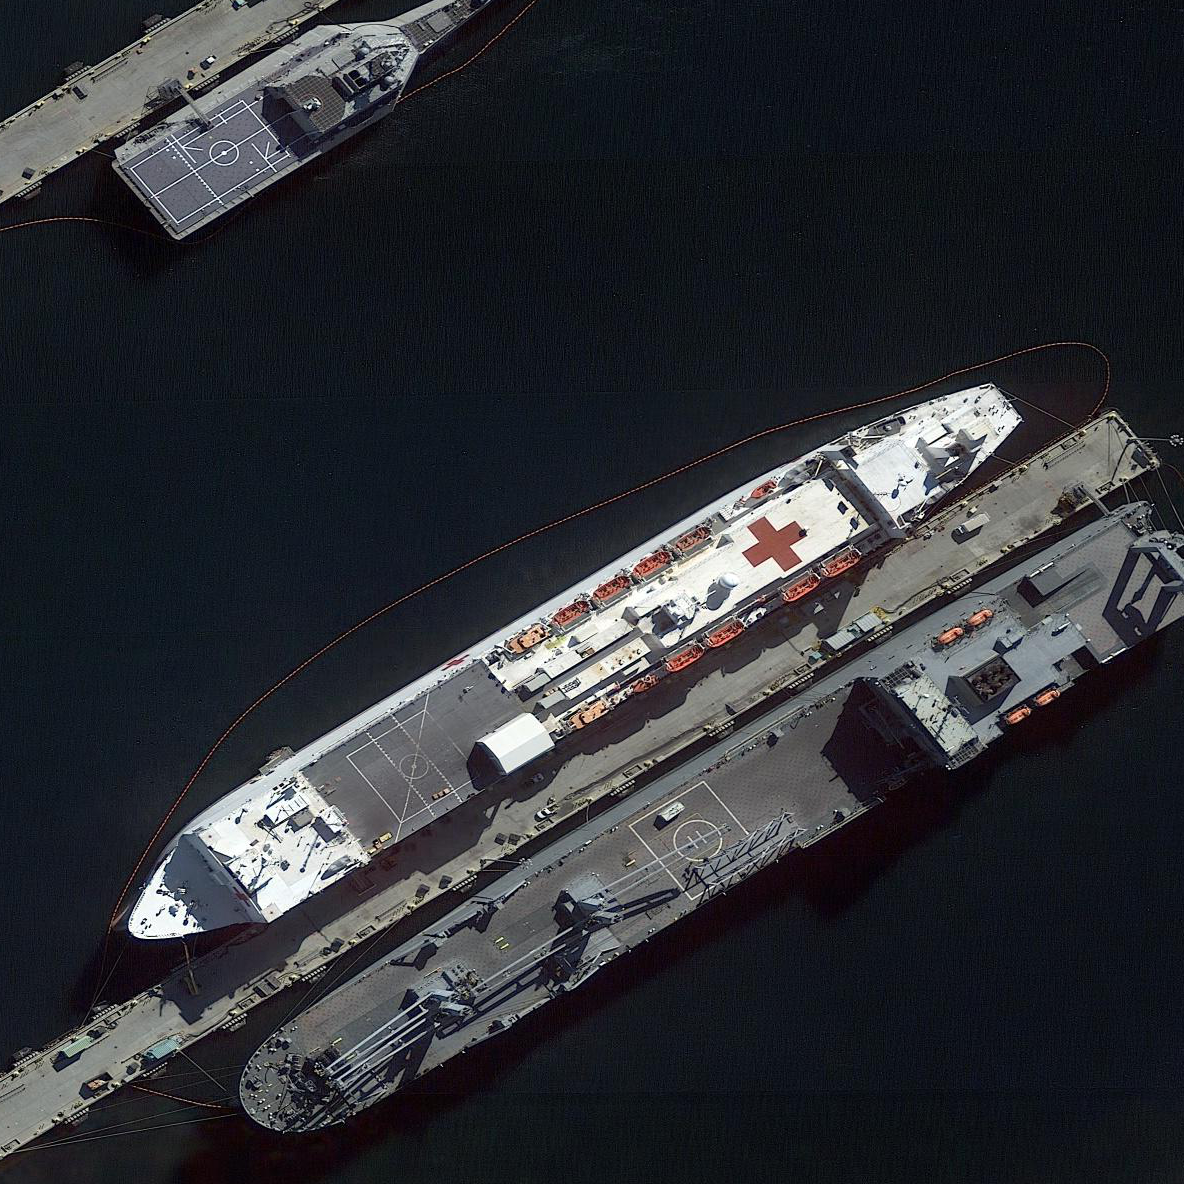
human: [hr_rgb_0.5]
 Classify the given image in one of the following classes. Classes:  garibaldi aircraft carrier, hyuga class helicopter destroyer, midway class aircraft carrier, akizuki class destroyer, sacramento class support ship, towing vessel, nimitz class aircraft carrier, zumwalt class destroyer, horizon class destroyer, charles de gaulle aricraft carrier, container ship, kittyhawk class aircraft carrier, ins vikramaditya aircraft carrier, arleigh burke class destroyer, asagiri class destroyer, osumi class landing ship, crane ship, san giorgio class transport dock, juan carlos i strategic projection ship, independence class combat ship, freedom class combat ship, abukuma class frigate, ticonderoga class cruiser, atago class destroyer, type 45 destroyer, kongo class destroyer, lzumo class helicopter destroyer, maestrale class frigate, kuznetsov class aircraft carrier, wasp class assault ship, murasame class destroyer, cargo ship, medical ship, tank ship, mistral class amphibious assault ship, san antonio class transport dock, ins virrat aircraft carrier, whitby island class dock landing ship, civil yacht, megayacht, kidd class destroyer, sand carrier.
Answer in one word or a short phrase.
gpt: Medical ship